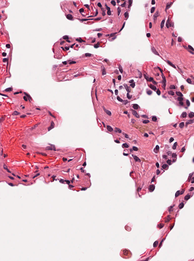
Tumor epithelial tissue: no
Tumor-associated stroma tissue: no
Normal tissue: yes